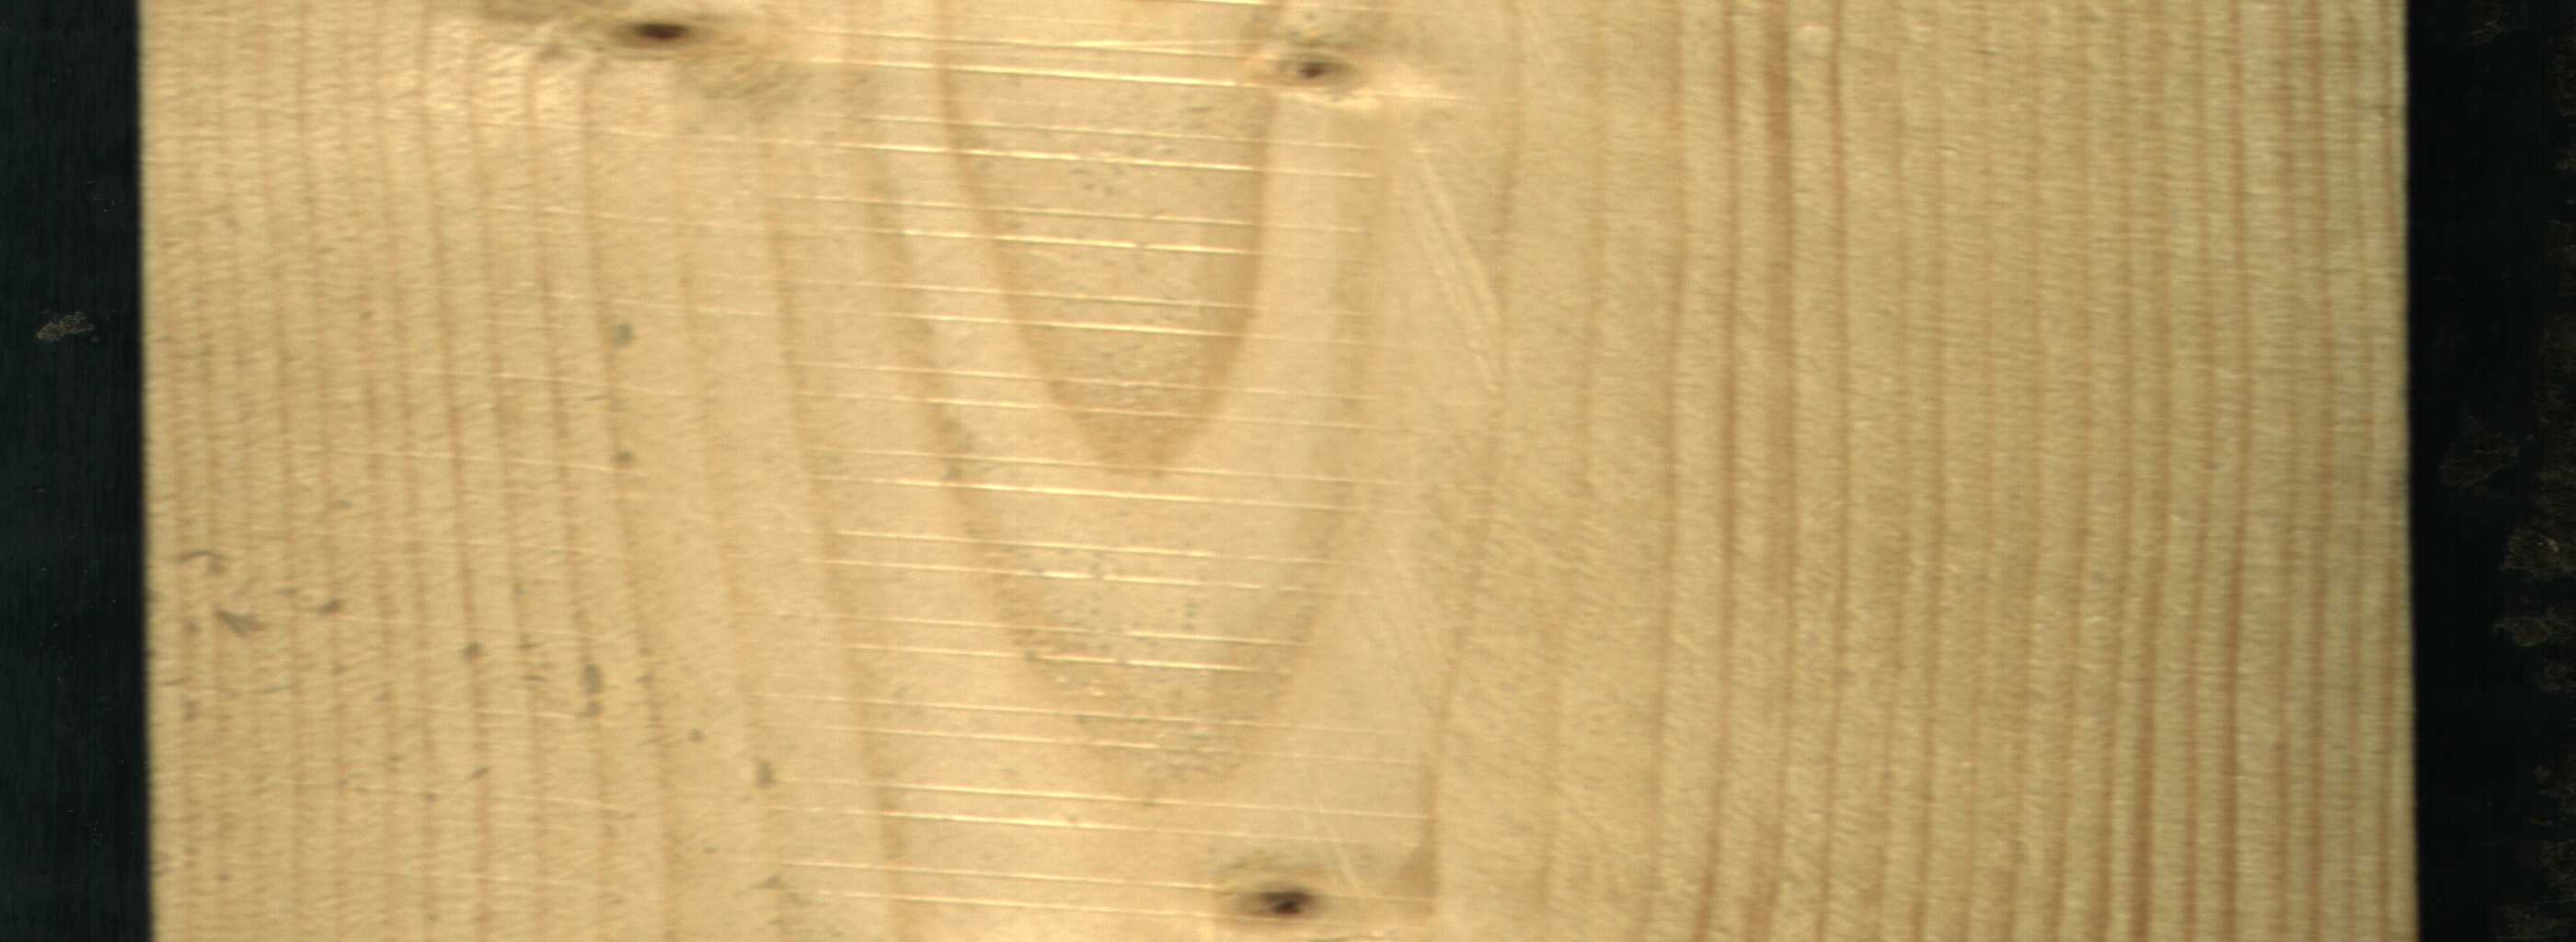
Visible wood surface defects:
Live_Knot
Live_Knot
Live_Knot